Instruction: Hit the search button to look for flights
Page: home
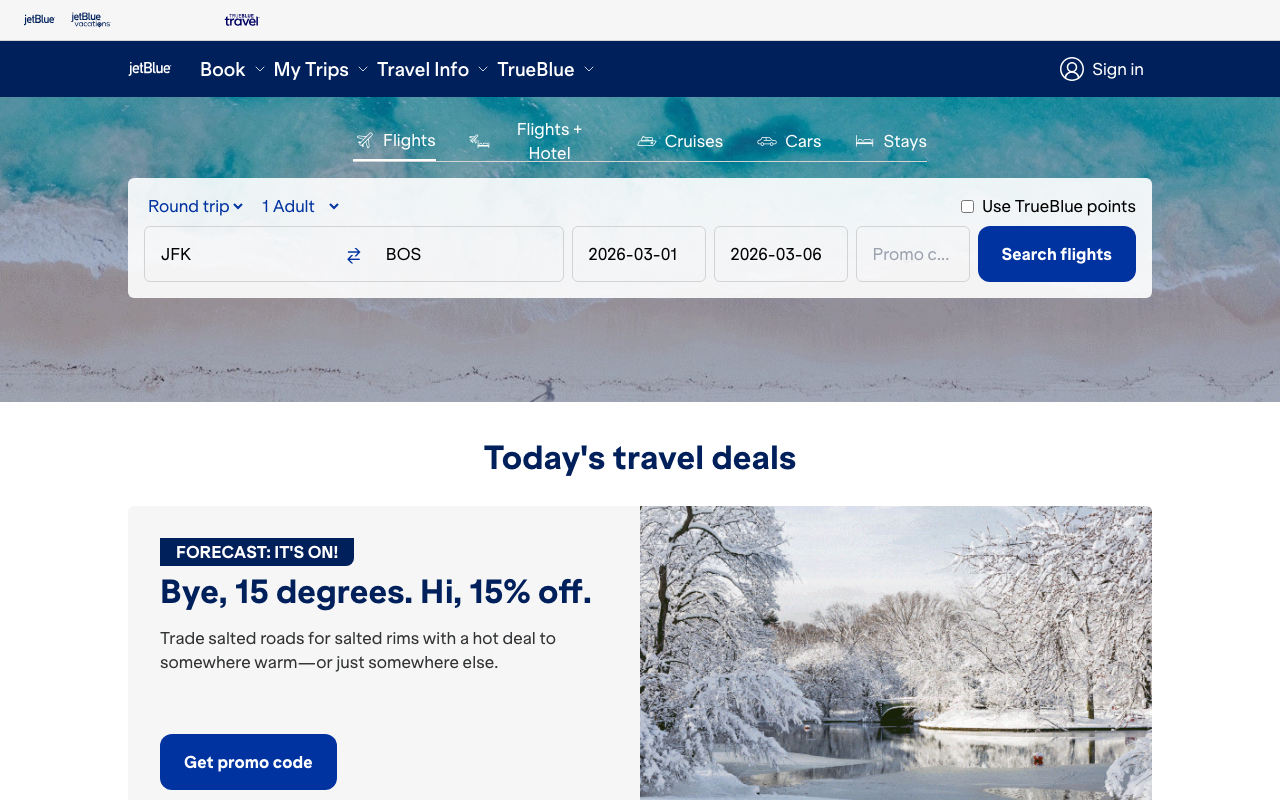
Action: click